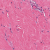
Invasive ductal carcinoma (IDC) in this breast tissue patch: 0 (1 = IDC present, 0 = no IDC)